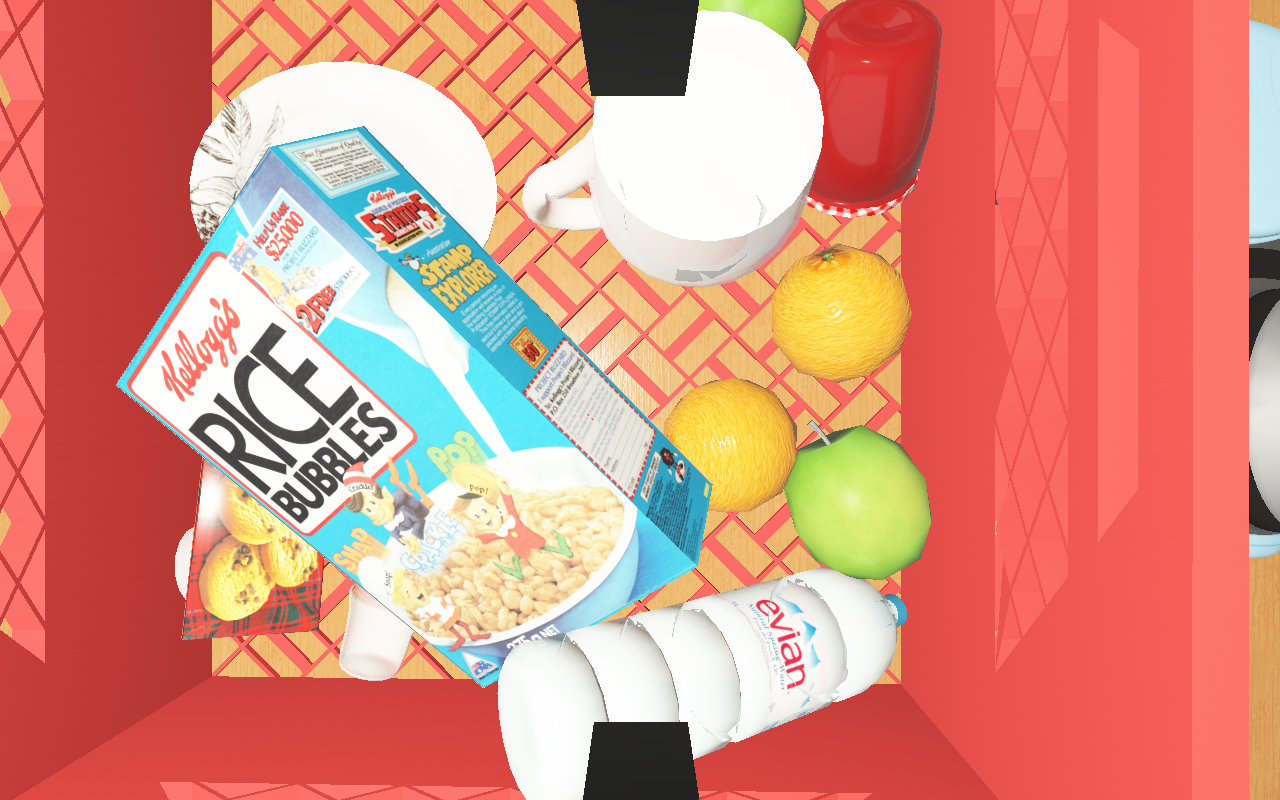
Objects in the scene:
water bottle
apple
apple
orange
orange
plate
glass
wineglass
cereal box